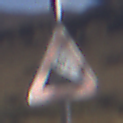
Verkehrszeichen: Gefaelle10
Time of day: Midday
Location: Outdoor (Nature)
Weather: Clear
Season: NotSpecified
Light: Natural